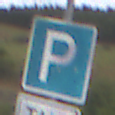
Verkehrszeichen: Parken
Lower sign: FahrzeugeVerbaleAngabe1
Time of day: Midday
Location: Outdoor (Nature)
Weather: Overcast
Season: NotSpecified
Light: Natural